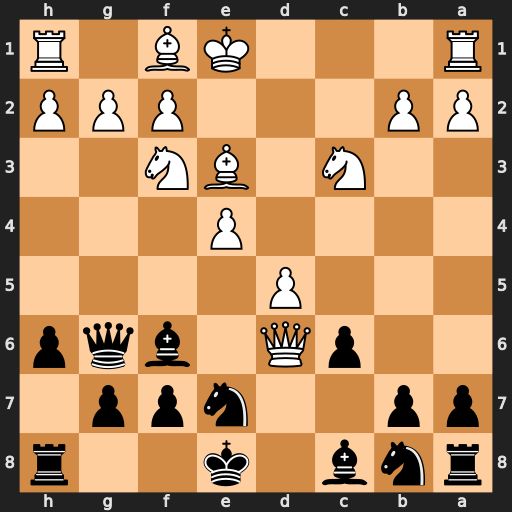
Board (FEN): rnb1k2r/pp2npp1/2pQ1bqp/3P4/4P3/2N1BN2/PP3PPP/R3KB1R
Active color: b
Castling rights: KQkq
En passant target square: -
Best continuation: Bxc3+ bxc3 Qxd6